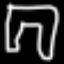
Label: pants